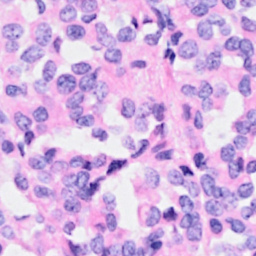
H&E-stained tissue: Breast